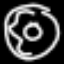
Label: donut